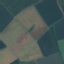
Label: AnnualCrop